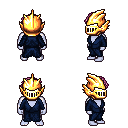
a pixel art fantasy rpg character, male body template, dark elf, purple skin, blue robe, metal pants, pink curly afro hairstyle, gold helm, four views (front, back, left, right), 2x2 character sprite sheet, small pixel art, hard edges, no anti-aliasing